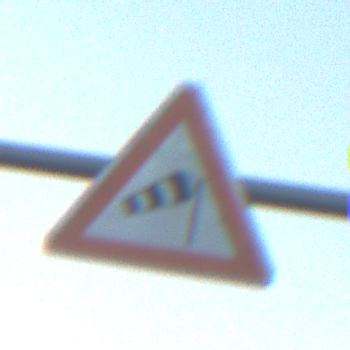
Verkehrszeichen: SeitenwindVonRechts
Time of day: SunriseSunset
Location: Outdoor (Nature)
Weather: Clear
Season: Winter
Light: Natural